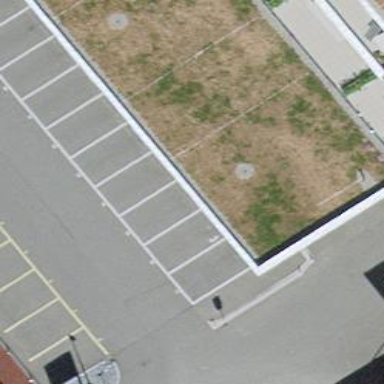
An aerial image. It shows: Parking area.